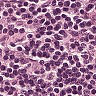
Metastatic tissue present: no